Field crop: tomato
Growth stage: 1
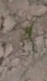
Species: cyperus